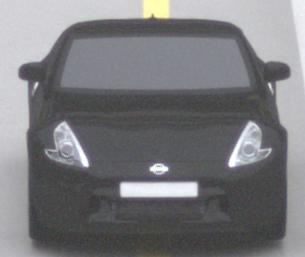
Make: Nissan
Model: 370Z Coupé
Detailed model: 370Z (Z34) Coupé
Model produced from: 2009/12
Model produced until: 2013/03
Doors: 3
Color: black
Road condition: wet road
Daytime: midday
Contrast: low contrast